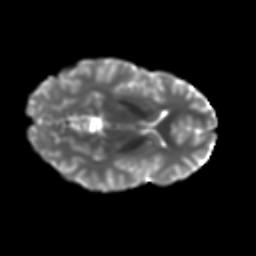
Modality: T2w
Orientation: axial
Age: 19
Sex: female
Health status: ill
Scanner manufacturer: ge
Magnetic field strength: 3 T
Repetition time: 6.752 s
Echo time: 0.079 s